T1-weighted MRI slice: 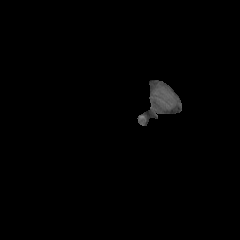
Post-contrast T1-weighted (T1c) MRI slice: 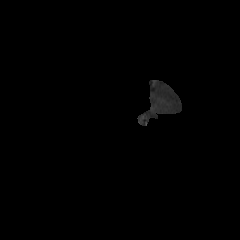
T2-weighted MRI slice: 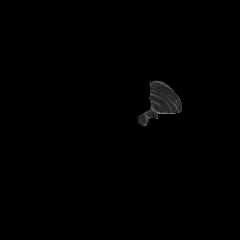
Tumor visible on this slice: no